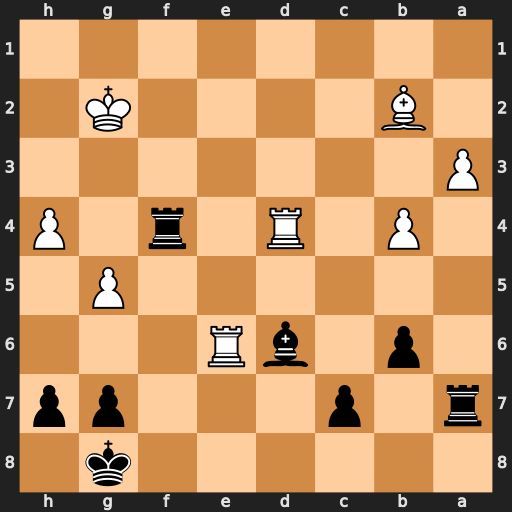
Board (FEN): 6k1/r1p3pp/1p1bR3/6P1/1P1R1r1P/P7/1B4K1/8
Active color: b
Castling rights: -
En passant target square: -
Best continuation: Rxd4 Bxd4 Rxa3 Re8+ Kf7